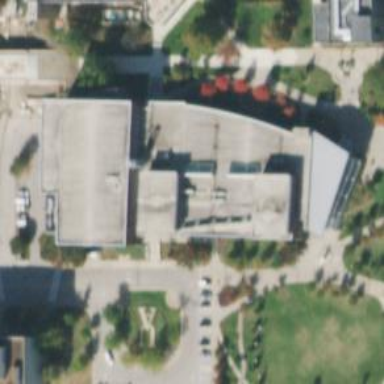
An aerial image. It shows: View of university building.